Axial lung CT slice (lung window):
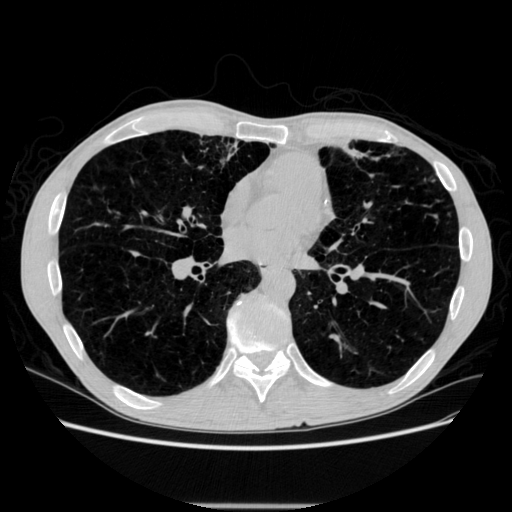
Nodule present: no